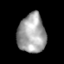
Tissue: lung
Cell type: Epithelial cells
Senescence score: 0.2314
Nuclear area (px): 1063
Mean DAPI intensity: 163.576